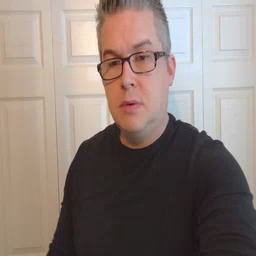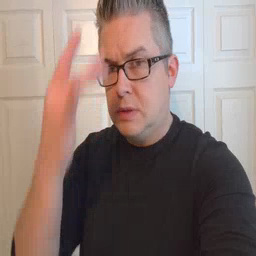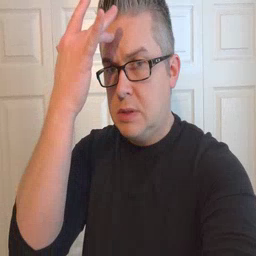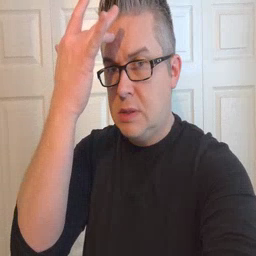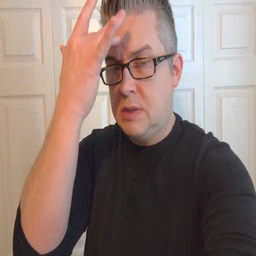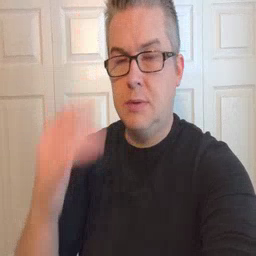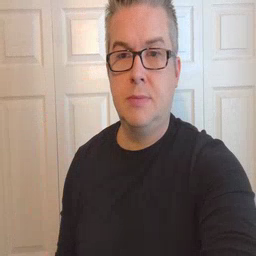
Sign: sick